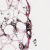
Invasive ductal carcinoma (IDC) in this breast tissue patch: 0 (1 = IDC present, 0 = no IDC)